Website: home-depot
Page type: delivery-shipping
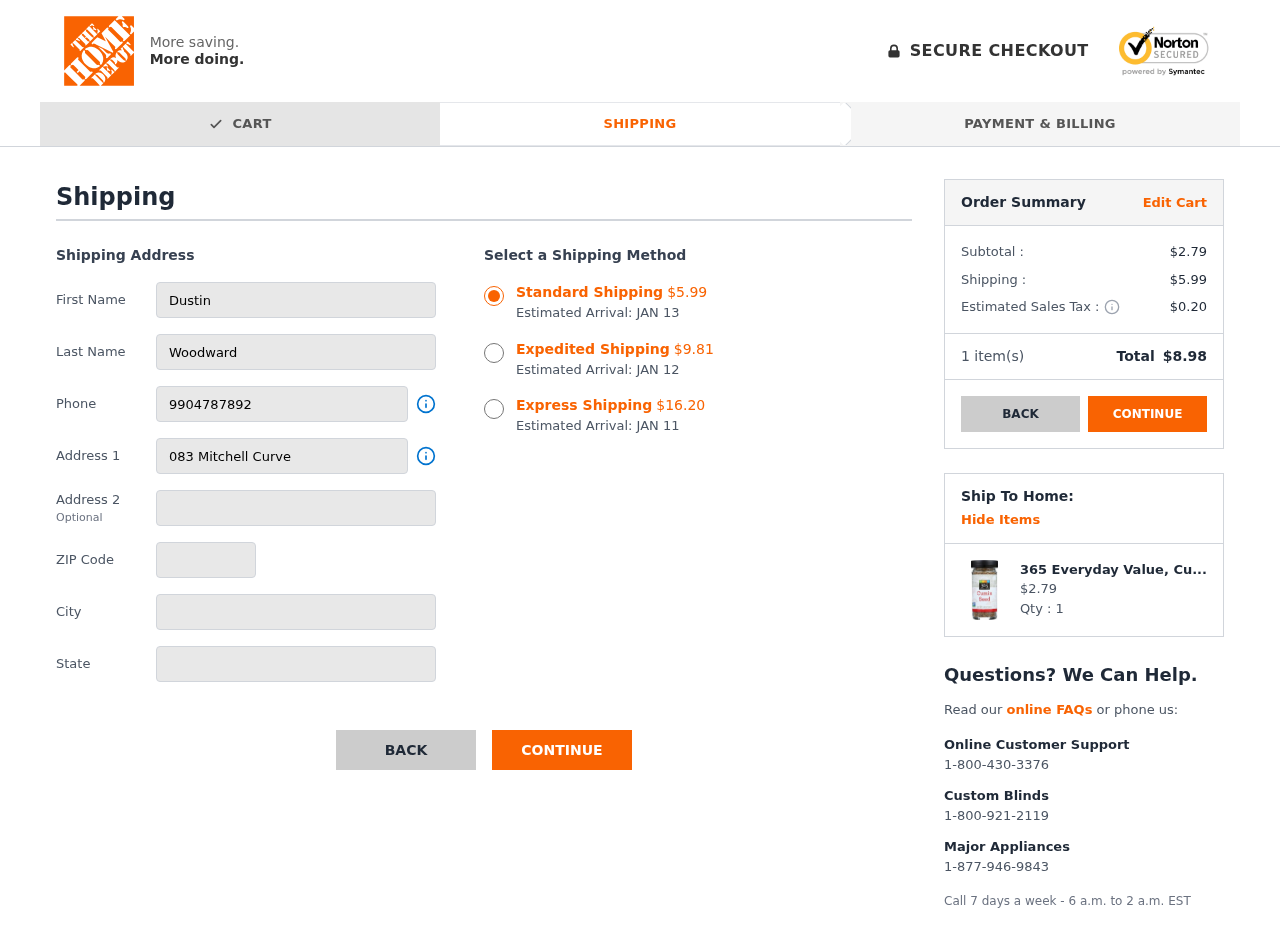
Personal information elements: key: PII_CITY
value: Robinsonchester
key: PII_FIRSTNAME
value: Dustin
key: PII_LASTNAME
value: Woodward
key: PII_PHONE
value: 9904787892
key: PII_POSTCODE
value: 12718
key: PII_STATE
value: Ohio
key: PII_STREET
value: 083 Mitchell Curve
Product elements: key: PRODUCT1_NAME
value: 365 Everyday Value, Cumin Seed, 1.48 oz
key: PRODUCT1_PRICE
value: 2.79
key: PRODUCT1_QUANTITY
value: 1
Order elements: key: ORDER_SHIPPING_COST_STANDARD
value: $5.99
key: ORDER_DELIVERY_DATE
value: JAN 13
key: ORDER_SHIPPING_COST_EXPEDITED
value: $9.81
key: ORDER_DELIVERY_DATE_EXPEDITED
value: JAN 12
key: ORDER_SHIPPING_COST_EXPRESS
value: $16.20
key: ORDER_DELIVERY_DATE_EXPRESS
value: JAN 11
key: ORDER_SUBTOTAL
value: $2.79
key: ORDER_SHIPPING_COST
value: $5.99
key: ORDER_TAX
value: $0.20
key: ORDER_NUM_ITEMS
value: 1
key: ORDER_TOTAL
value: $8.98